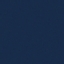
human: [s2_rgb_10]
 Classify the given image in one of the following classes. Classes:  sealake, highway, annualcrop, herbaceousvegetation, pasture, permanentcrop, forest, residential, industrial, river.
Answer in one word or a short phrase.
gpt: SeaLake